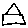
Label: house